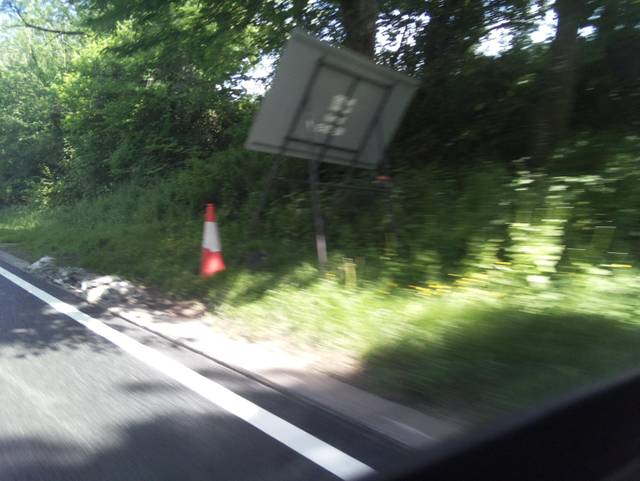
Region: United Kingdom
Coordinates: 50.628, -3.579